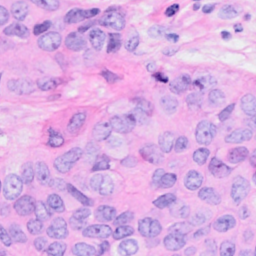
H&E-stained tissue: Breast